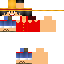
A male human skin with medium skin, wearing brown long hair dressed in a red tshirt and red pants, featuring a closed mouth.